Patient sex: F
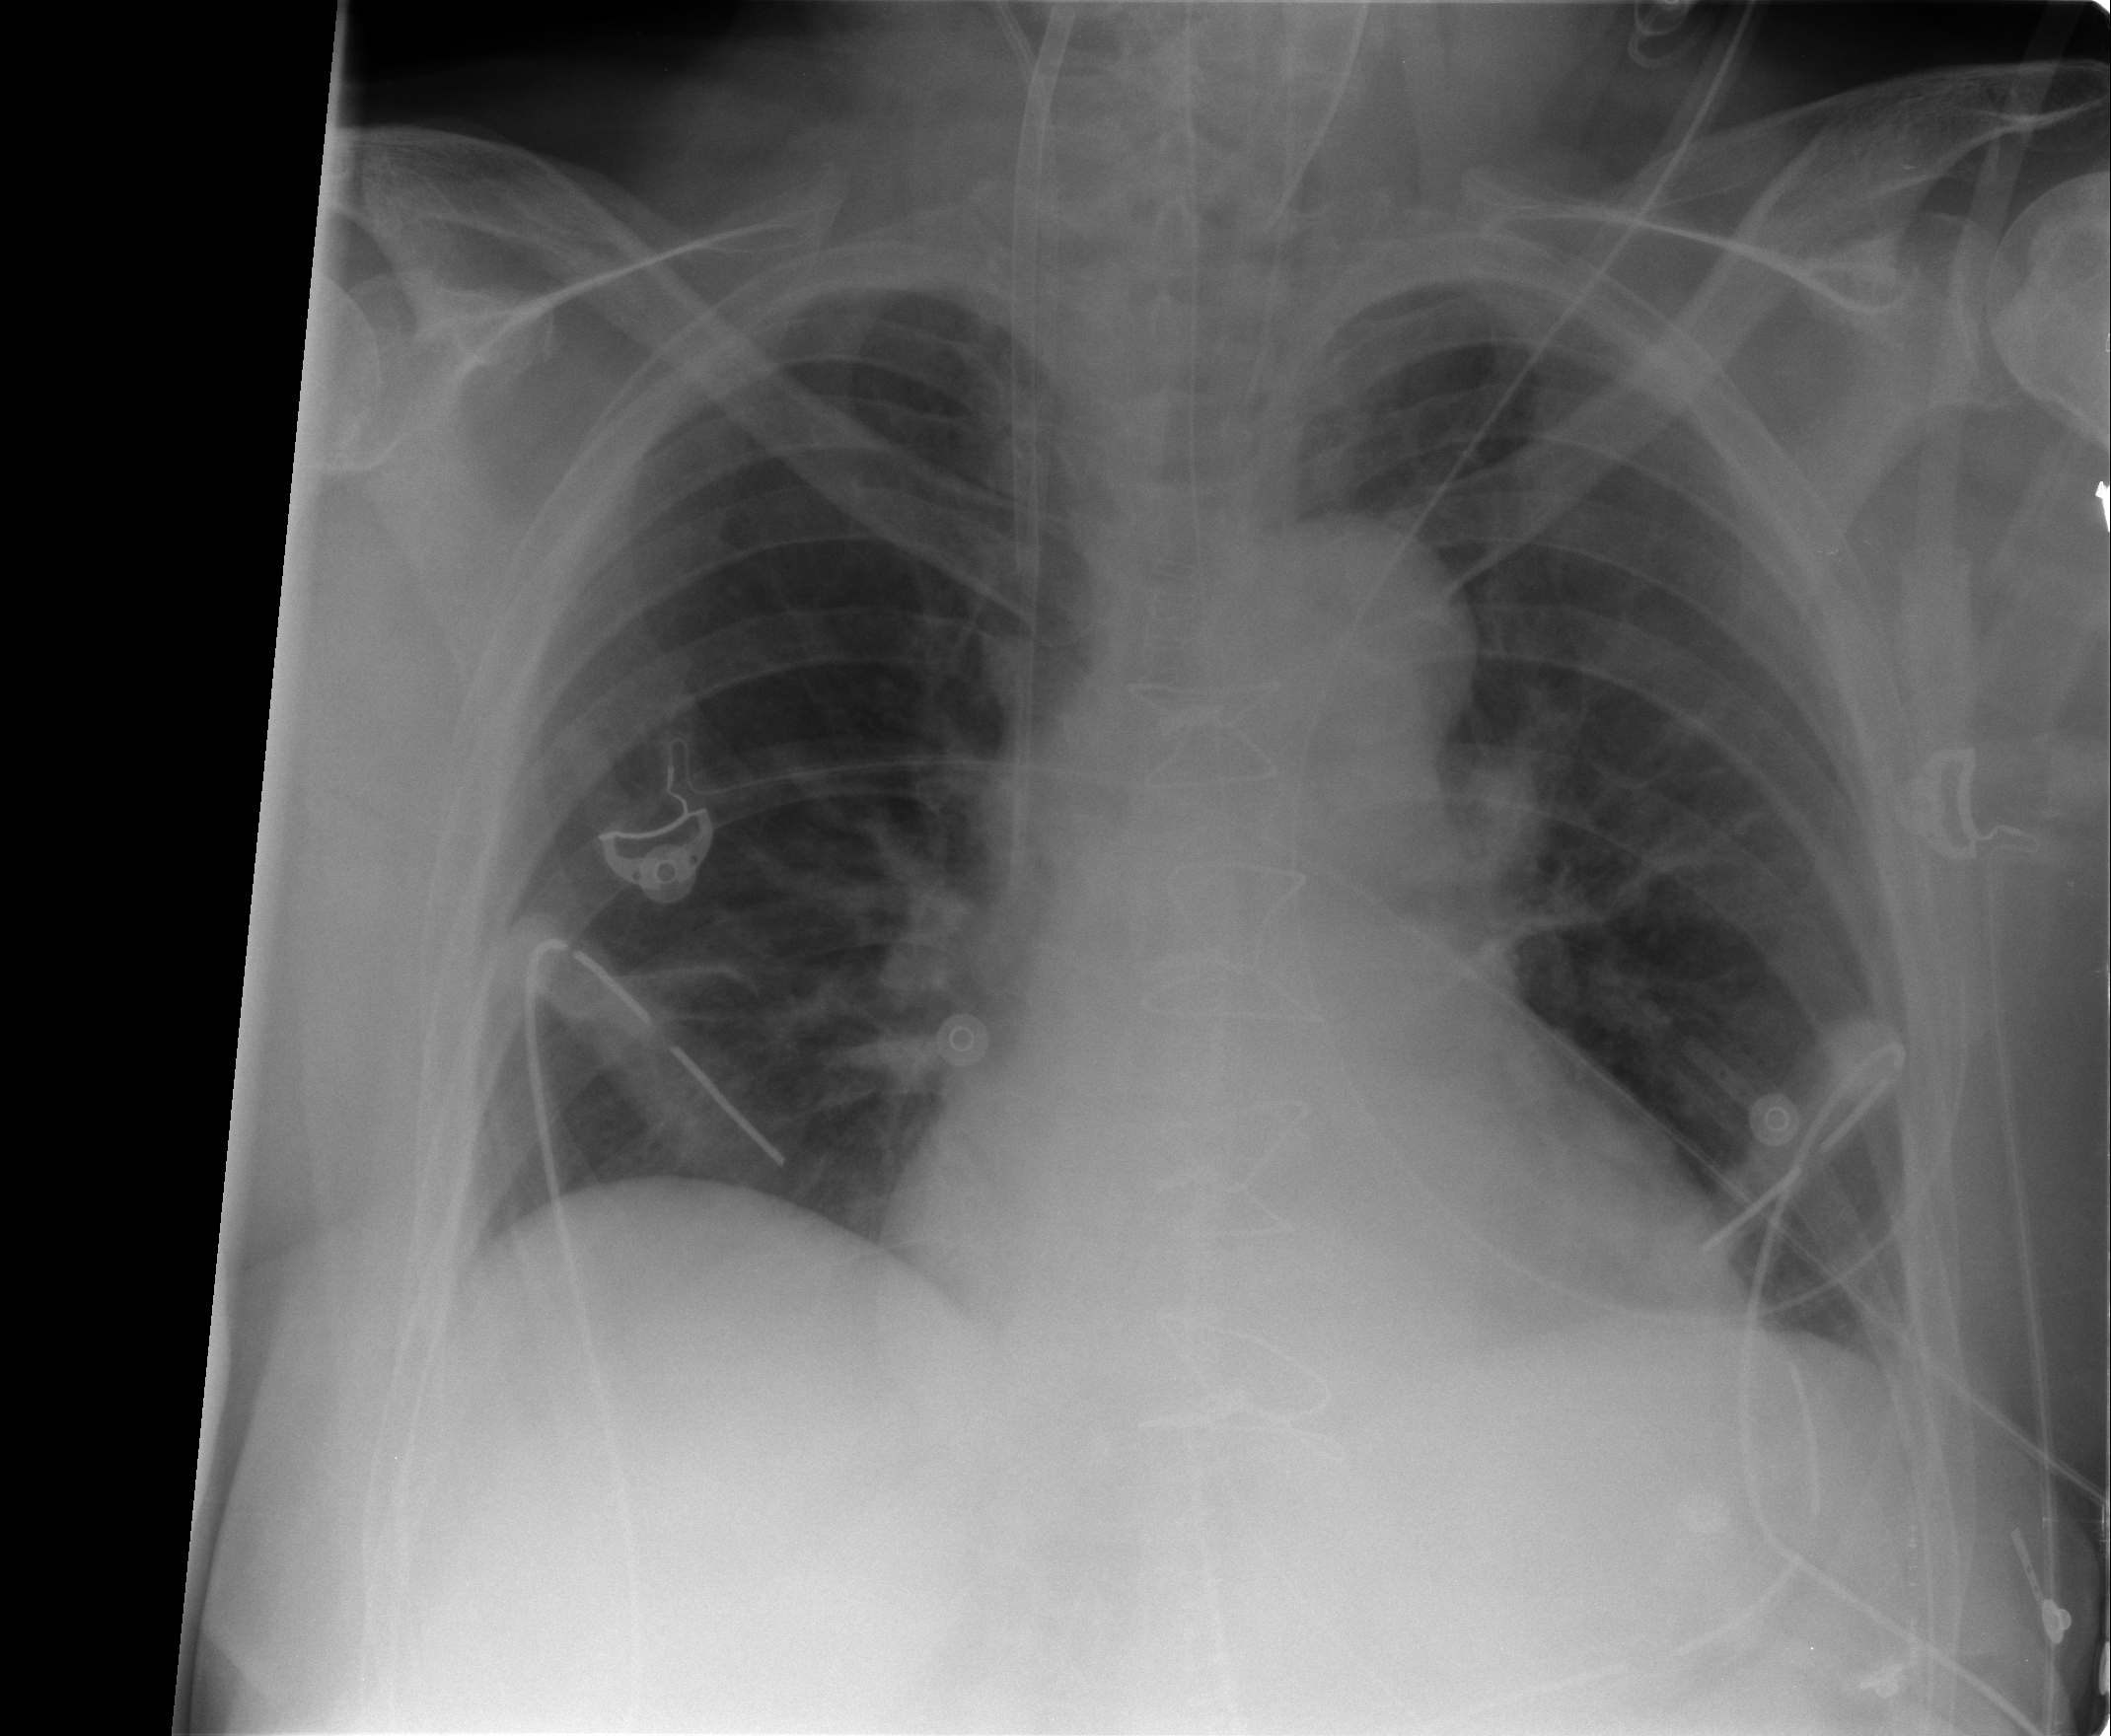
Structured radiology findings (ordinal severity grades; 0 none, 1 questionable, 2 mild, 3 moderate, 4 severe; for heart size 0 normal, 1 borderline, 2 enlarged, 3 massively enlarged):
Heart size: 1
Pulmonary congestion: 2
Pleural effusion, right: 0
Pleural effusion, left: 0
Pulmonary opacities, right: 0
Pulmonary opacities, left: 0
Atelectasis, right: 2
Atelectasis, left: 1